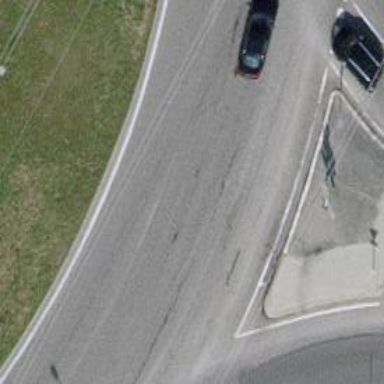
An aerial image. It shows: Primary highway with asphalt surface. The highway features roundabout with separate sidewalk.